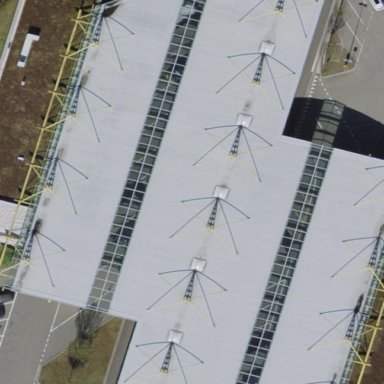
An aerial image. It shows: View of roof of building.